Field crop: tomato
Growth stage: 2
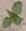
Species: solanum